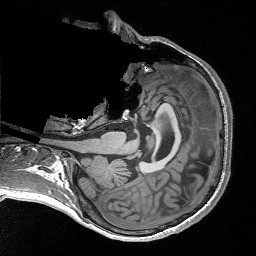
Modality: T1w
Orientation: axial